Question: I have a custom cell. like this

There are buttons, like LIKE, COMMENT, SHARE.
I want indexPath.row in method when click these buttons.
I made protocol like this
'''
@protocol Cell_StreamCellDelegate
@required
-(void)like;
-(void)comment;
-(void)share;
@end
'''
I called them when methods in CELL.m like as below
'''
-(IBAction)likePressed:(id)sender{
[delegate like];
}
-(IBAction)commentPressed:(id)sender{
[delegate comment];
}
-(IBAction)sharePressed:(id)sender{
[delegate share];
}
'''
But I am unable to fetch the indexPath.row. I want get an object which is on particular index.
Thanks
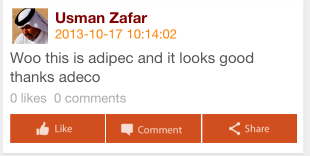
Answer: Declare a new integer property as row in custom cell subclass then assign its value as indexpath.row in cellForRowAtIndex method.
'''
customcell.row = indexpath.row.
'''
Use this row in protocol
'''
[delegate like:row]
'''